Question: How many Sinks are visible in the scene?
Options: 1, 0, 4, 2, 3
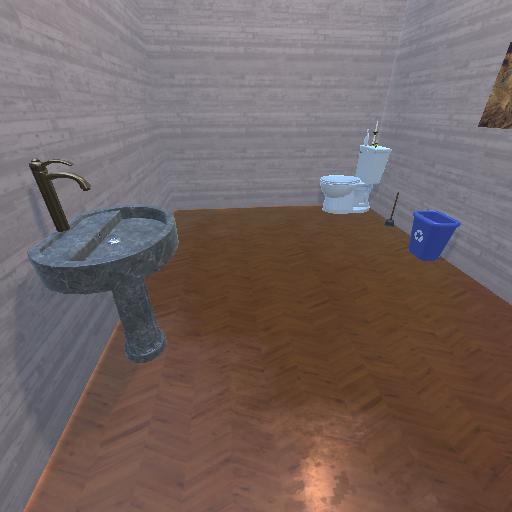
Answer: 1